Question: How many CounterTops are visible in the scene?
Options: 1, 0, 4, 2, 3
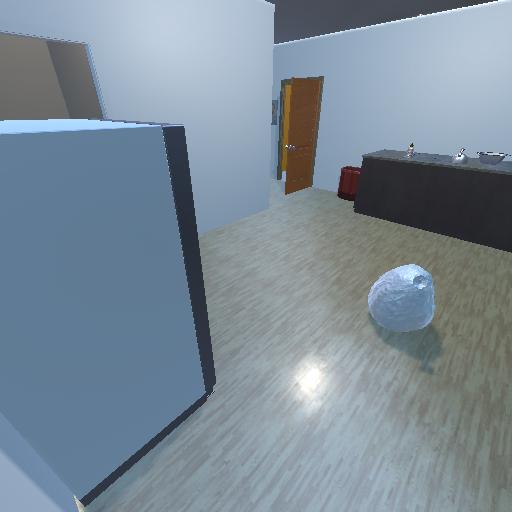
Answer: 1